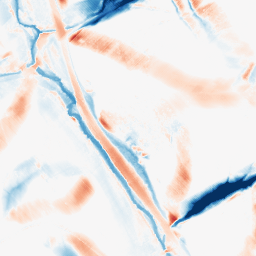
Category: morphological
Decomposition family: morphological_diamond
Decomposition parameters: operation: average
radius: 20
Upsampling method: sinc_hamming
Upsampling parameters: scale: 2
kernel_size: 8
Upsampling scale: 2